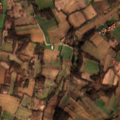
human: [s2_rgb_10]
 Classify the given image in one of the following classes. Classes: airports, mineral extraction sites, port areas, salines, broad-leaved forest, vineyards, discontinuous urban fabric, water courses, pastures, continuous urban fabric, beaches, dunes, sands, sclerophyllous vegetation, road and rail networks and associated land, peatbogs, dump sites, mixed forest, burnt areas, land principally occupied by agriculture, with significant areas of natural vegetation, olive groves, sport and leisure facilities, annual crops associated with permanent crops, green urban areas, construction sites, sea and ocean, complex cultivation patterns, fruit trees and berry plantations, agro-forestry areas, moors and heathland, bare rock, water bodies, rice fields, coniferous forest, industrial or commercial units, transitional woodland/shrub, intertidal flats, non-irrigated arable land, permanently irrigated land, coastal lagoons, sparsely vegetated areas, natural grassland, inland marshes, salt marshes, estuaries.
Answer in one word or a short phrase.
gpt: discontinuous urban fabric, non-irrigated arable land, complex cultivation patterns, land principally occupied by agriculture, with significant areas of natural vegetation